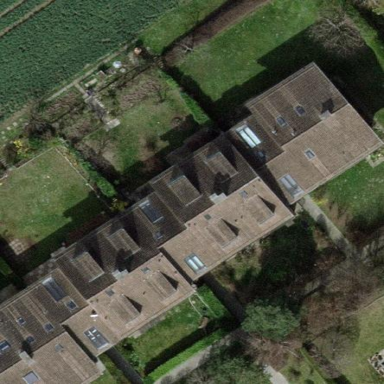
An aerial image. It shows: Terrace building.